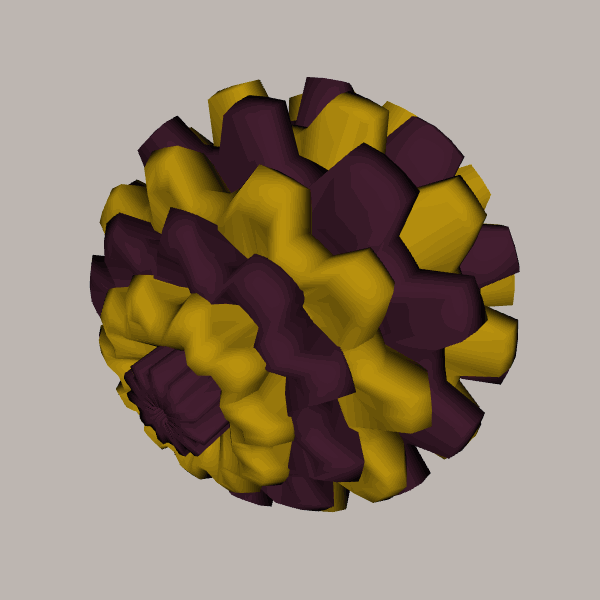
Background: light